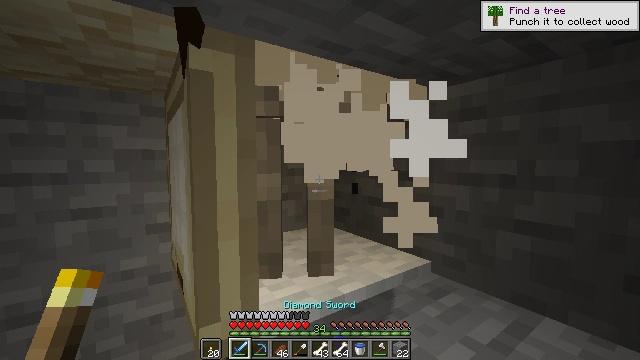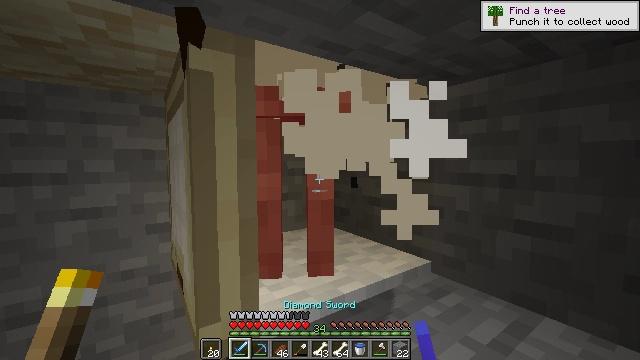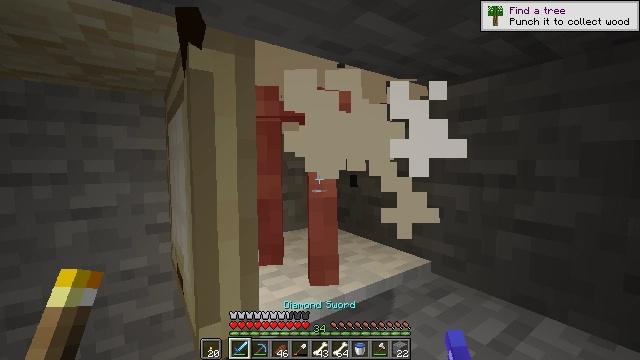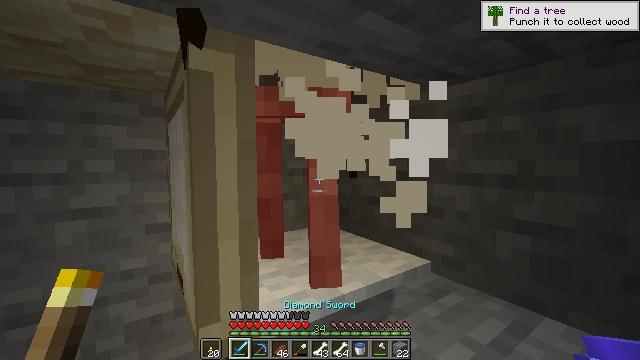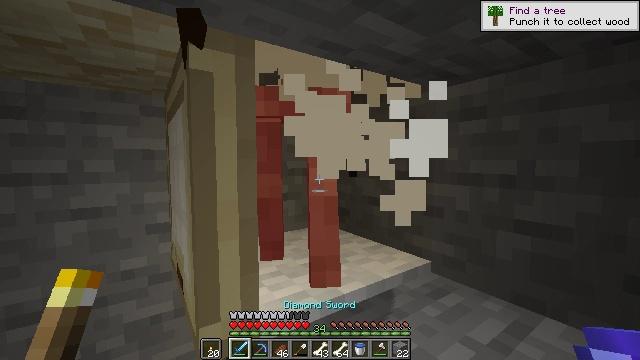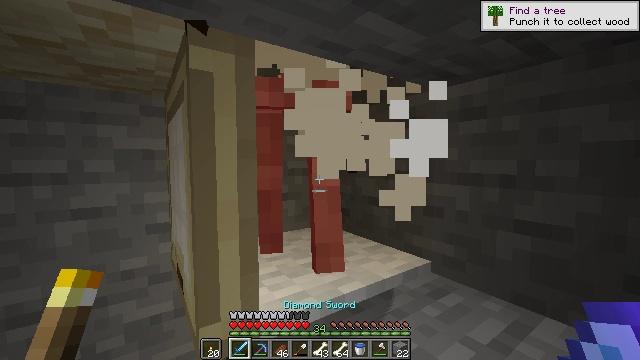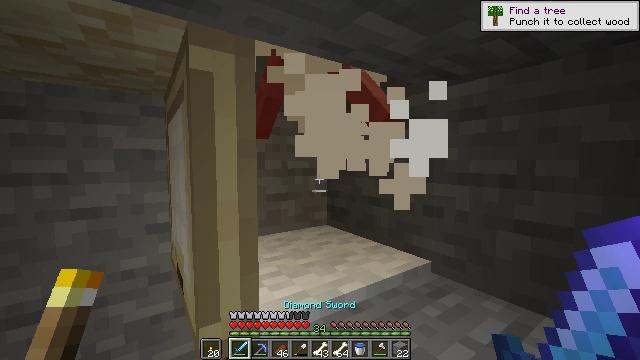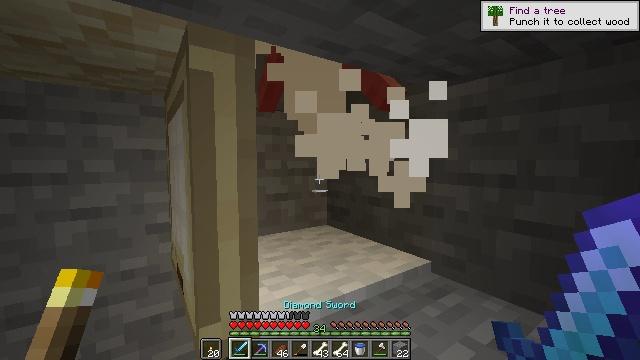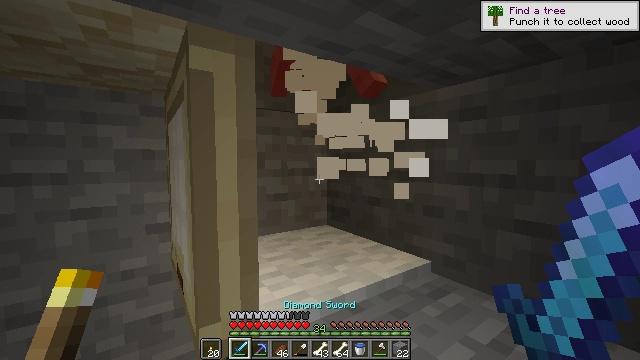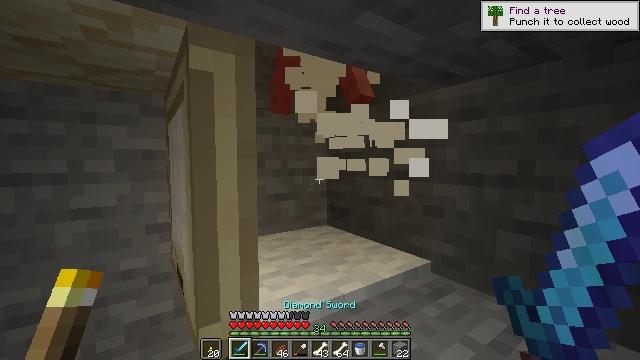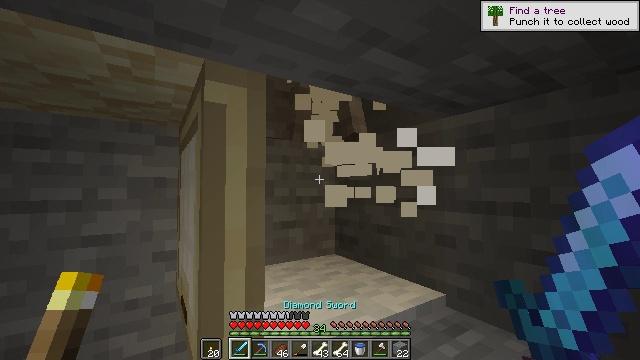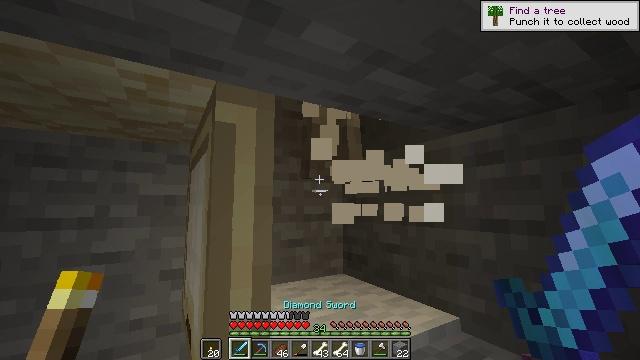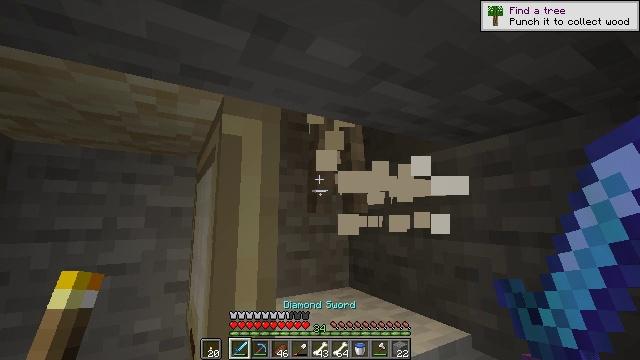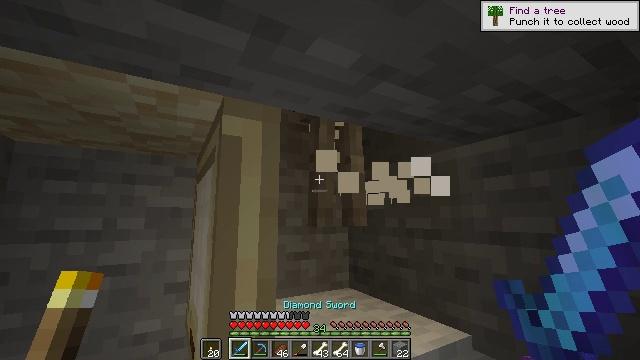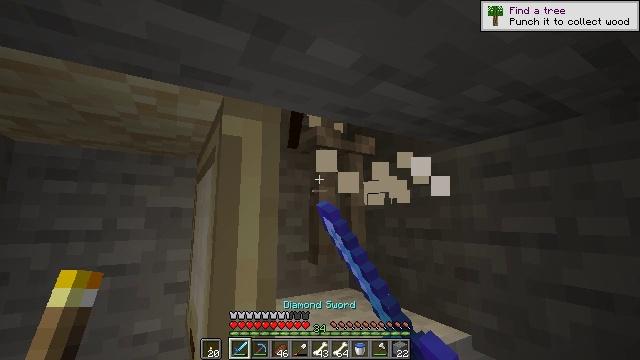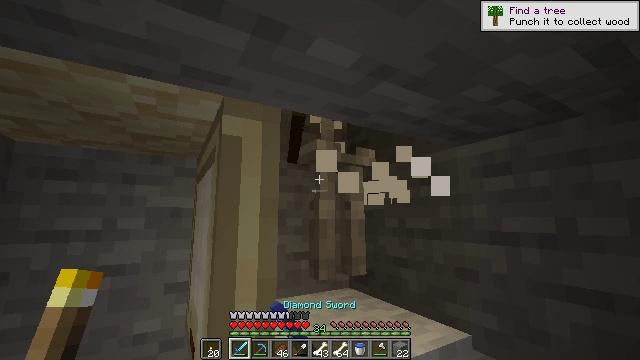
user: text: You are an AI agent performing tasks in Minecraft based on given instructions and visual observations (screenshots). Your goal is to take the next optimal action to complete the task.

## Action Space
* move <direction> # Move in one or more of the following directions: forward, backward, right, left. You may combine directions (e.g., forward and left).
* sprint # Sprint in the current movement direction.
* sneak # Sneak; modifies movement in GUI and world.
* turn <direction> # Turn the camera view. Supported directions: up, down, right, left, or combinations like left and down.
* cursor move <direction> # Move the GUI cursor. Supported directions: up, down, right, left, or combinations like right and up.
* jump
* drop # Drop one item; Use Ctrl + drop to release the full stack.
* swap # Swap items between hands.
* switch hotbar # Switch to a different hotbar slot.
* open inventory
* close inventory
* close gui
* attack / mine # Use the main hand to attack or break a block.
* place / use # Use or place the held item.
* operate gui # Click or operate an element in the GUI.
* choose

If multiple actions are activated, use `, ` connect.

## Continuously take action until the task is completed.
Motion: motion action
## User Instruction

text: Kill mobs.
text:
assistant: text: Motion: no_op
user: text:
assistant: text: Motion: no_op
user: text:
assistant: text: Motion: no_op
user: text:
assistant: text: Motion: no_op
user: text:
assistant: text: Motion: no_op
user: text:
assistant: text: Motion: no_op
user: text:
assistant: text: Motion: no_op
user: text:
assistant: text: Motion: no_op
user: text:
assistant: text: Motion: no_op
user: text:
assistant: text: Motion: turn left and up
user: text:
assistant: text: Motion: turn left and up
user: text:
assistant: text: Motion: turn left and up
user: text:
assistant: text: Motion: attack / mine
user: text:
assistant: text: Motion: attack / mine
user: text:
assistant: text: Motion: attack / mine
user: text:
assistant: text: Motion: attack / mine
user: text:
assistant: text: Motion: no_op
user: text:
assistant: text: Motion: no_op